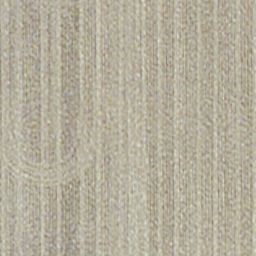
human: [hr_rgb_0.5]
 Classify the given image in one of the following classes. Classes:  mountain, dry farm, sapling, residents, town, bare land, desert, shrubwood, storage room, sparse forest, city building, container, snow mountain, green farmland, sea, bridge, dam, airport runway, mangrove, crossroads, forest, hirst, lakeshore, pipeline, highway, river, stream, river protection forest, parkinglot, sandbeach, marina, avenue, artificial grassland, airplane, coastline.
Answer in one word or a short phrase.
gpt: dry farm